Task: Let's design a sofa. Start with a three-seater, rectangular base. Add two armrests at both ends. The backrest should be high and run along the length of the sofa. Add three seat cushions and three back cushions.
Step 526:
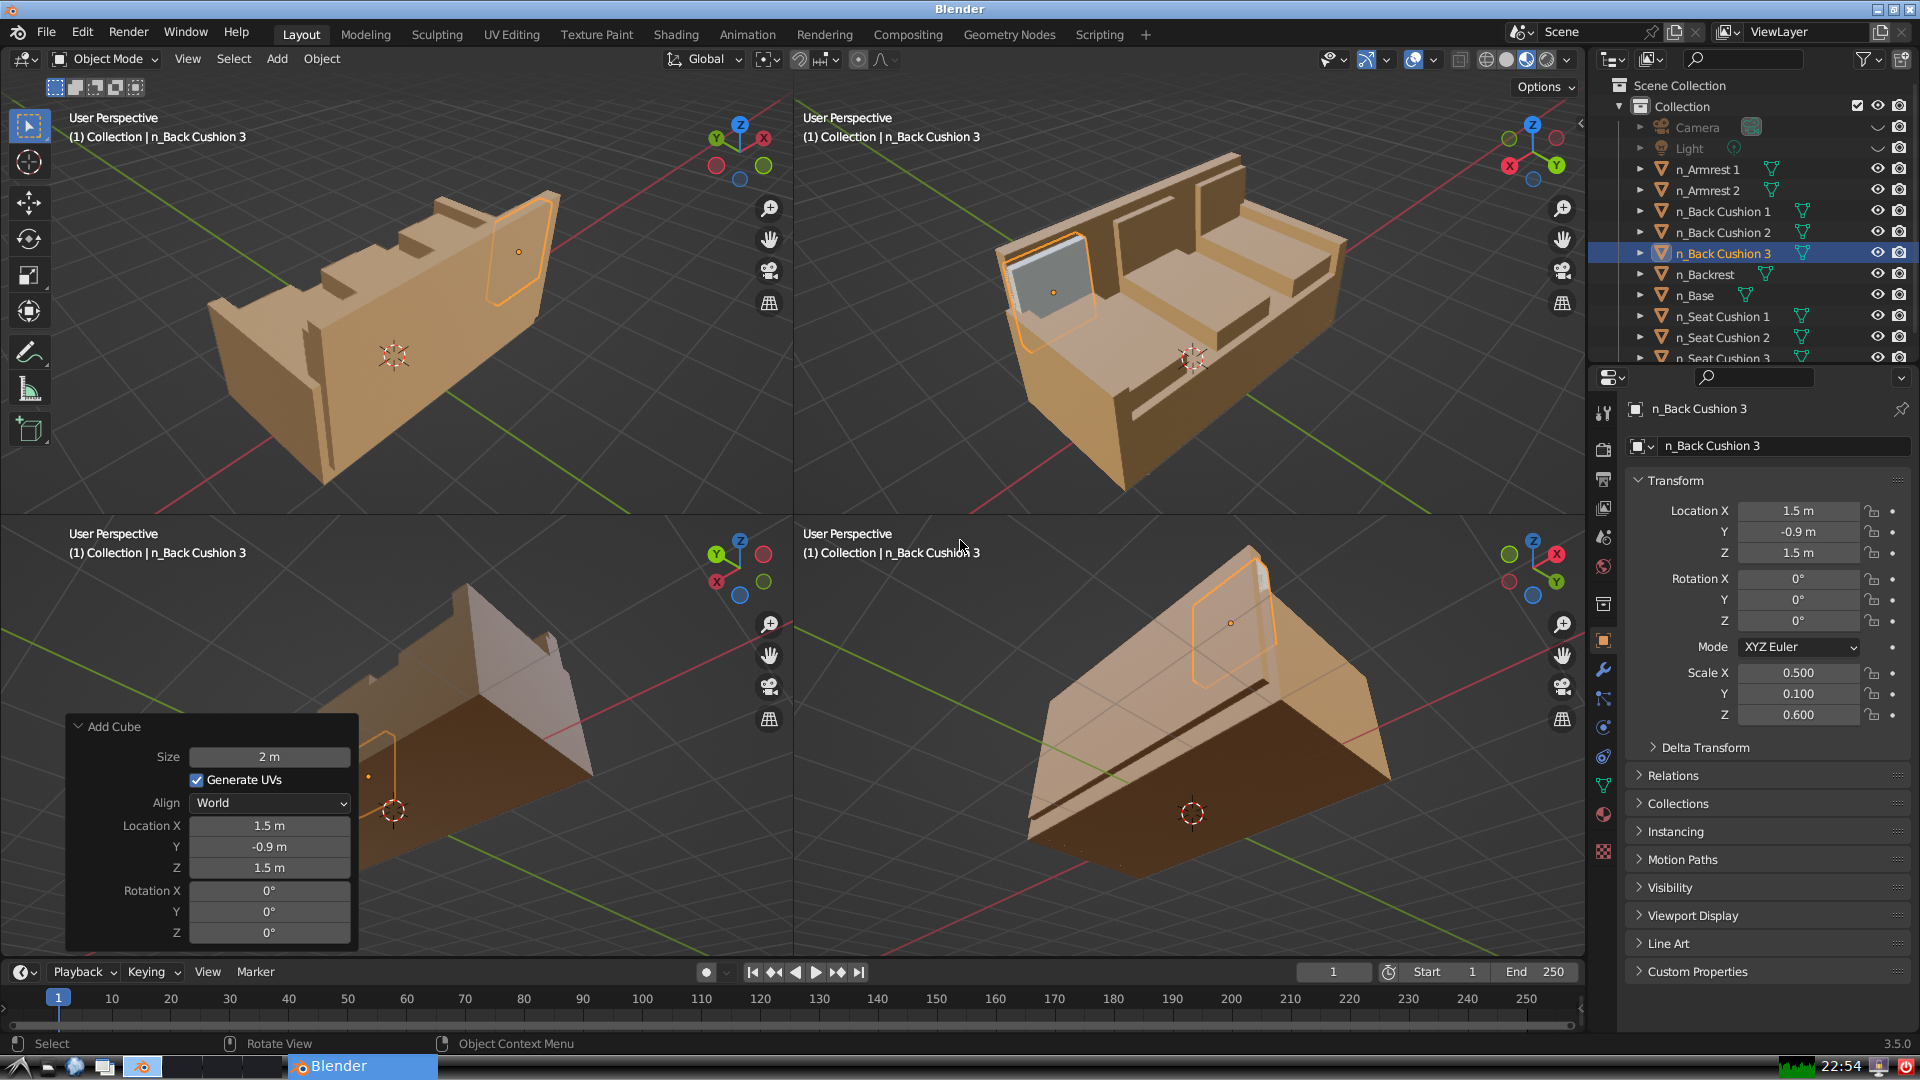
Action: {"mouse_move": [1603, 815]}